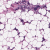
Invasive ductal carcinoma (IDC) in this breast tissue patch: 0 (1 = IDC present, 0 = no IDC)